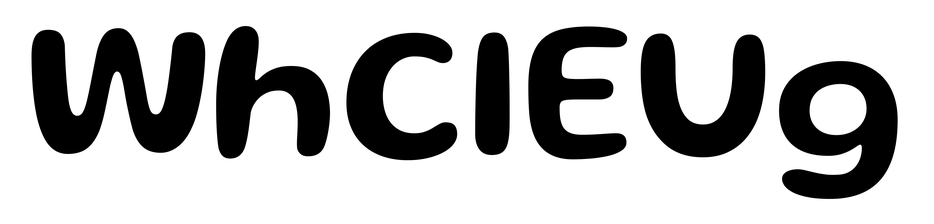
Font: Gluten_Medium